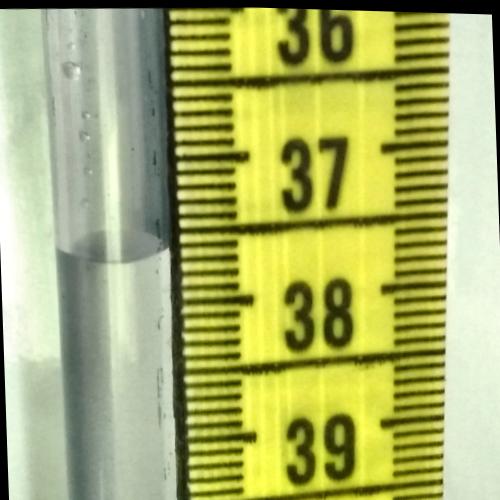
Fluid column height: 37.6 cm